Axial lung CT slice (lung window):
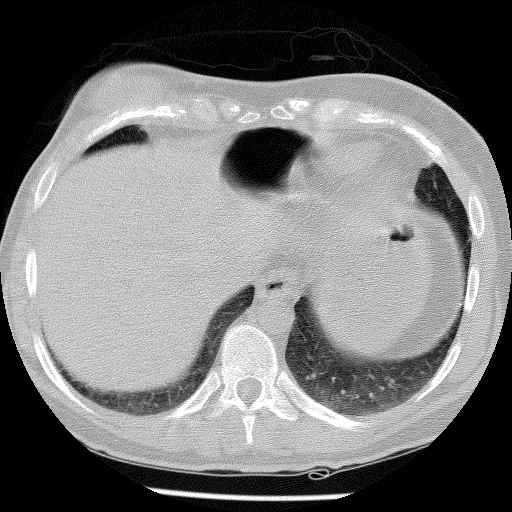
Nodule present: no